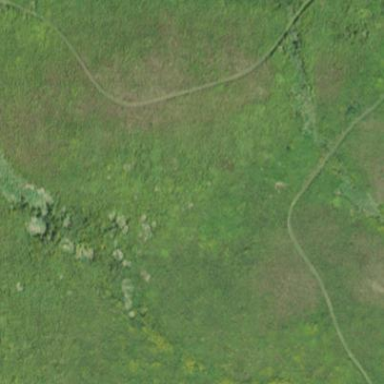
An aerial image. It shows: Nature reserve with grasslands that resemble prairie.